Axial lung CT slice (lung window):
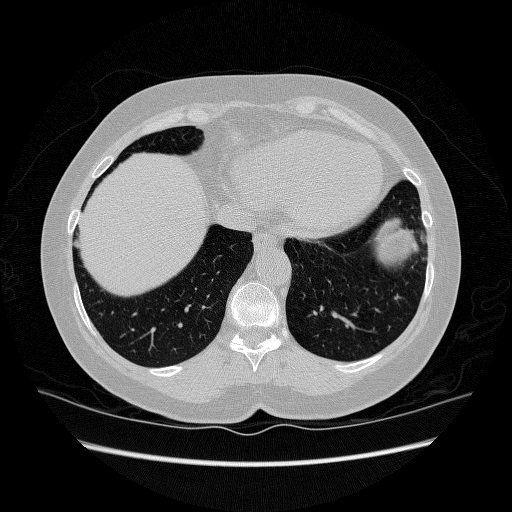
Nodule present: no